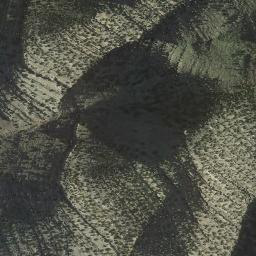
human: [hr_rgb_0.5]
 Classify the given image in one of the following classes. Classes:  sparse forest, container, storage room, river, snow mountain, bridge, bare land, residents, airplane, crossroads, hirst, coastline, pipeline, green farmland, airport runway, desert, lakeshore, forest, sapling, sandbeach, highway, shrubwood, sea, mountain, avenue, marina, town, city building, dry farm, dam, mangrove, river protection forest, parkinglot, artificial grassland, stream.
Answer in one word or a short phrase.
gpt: mountain